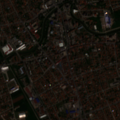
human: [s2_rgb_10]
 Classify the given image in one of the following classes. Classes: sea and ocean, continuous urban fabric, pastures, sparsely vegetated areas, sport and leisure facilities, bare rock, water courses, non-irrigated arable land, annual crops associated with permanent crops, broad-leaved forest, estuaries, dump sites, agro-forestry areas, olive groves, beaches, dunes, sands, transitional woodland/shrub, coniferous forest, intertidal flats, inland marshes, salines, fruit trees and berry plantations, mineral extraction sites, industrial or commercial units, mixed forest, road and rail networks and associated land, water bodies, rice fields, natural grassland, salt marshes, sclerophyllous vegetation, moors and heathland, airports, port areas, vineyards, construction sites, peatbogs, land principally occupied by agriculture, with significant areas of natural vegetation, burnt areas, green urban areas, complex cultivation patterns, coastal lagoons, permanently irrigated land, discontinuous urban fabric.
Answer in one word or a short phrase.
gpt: discontinuous urban fabric, industrial or commercial units, non-irrigated arable land, complex cultivation patterns